Question: I'm trying to get a heading element on my page to look like:

I saw the steps shown at <URL> which displays a single line before and after the heading element. I liked that idea and wanted to expand it out to display three lines as per the sample image. Unlike image I was hoping for the lines to be thinner and not take up the full height space available but that's all I could mock up with limited tools/skills.
My issue is not getting three lines, but rather aligning each of those lines to their intended place. Currently they mess up and stack in an unexpected way (at least unexpected from my understanding).
Here is a <URL> showing my progress so far. I've created the 'h1' for text and two 'span's either side of the text but within the 'h1'. My reasoning for this was to remove the single line from the 'h1' and apply the three lines via each 'span' utilising pseudo-elements ':after' and ':before' for two of them.
Not sure where I have gone wrong or if it is even possible. I have complete access to HTML and CSS so the structure and styles are not locked down.
Let me know if I haven't been clear.
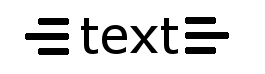
Answer: You can do it using two 'span's.

'''
.long {
position: relative;
width: 100%;
}
.long:after, .long:before {
content: '';
position: absolute;
height: 3px;
width: 30px;
background: black;
top: 50%;
left: -34px;
}
.long:before {
left: calc(100% + 4px);
}
.title {
position: relative;
font-size: 50px;
margin-left: 40px;
}
.title:after, .title:before {
content: '';
position: absolute;
height: 20%;
width: 20px;
border-top: 3px solid black;
border-bottom: 3px solid black;
top: calc(100% - 31.2%*2);
right: -24px;
}
.title:before {
right: calc(100% + 4px)
}
'''
'''
<span class="title"><span class="long">text</span></span>
'''
Also, possible with 'svg' if you want round corners.

'''
<svg width="170" height="50" viewBox="-10 0 170 50">
<defs>
<line id="small" x1="3" y1="3" x2="20" y2="3" stroke="black" stroke-width="3" stroke-linecap="round" />
<line id="large" x1="3" y1="3" x2="30" y2="3" stroke="black" stroke-width="3" stroke-linecap="round" />
</defs>
<text x="75" y="35" text-anchor="middle" font-size="50">text</text>
<use transform="translate(5,10)" xlink:href="#small" />
<use transform="translate(-5,17)" xlink:href="#large" />
<use transform="translate(5,24)" xlink:href="#small" />
<use transform="translate(125,10)" xlink:href="#small" />
<use transform="translate(125,17)" xlink:href="#large" />
<use transform="translate(125,24)" xlink:href="#small" />
</svg>
'''